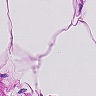
Metastatic tissue present: no